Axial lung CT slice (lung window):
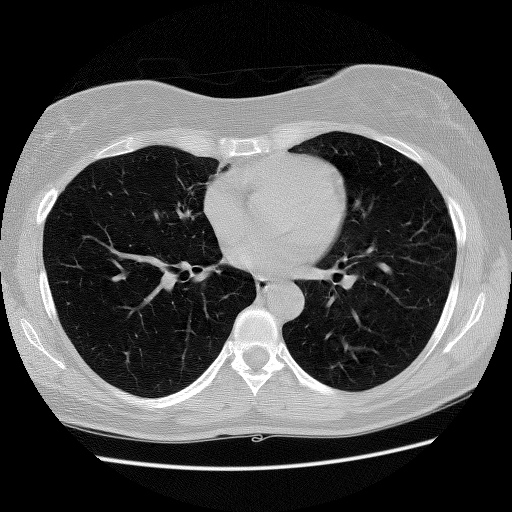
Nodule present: no